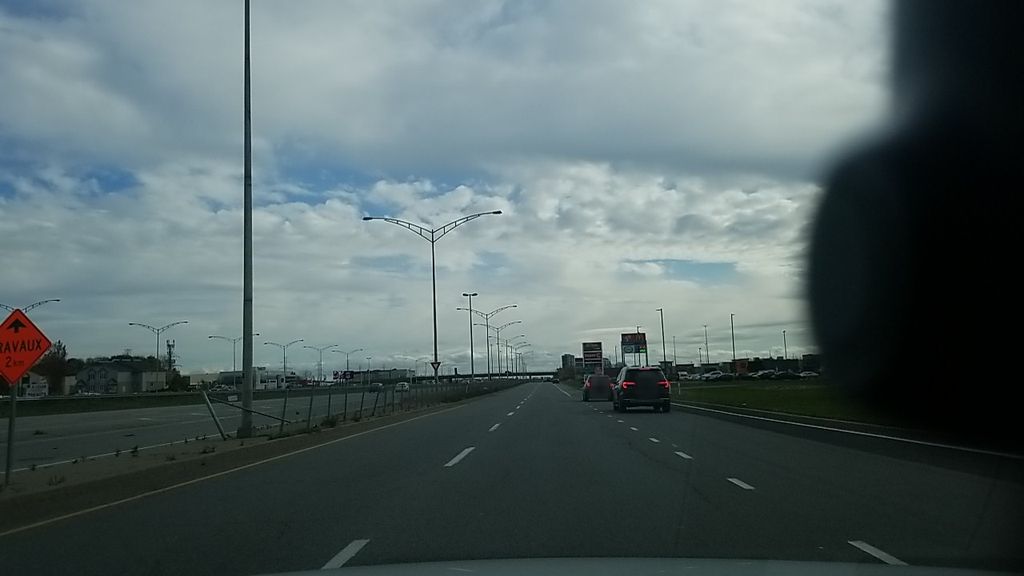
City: montreal